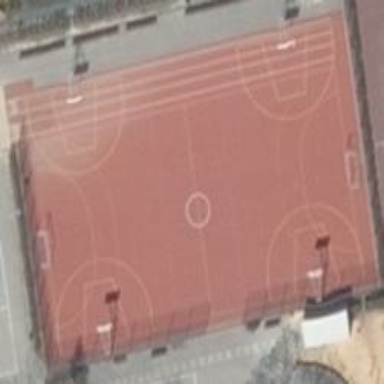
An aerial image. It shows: Multi-sport pitch with tartan surface for leisure activities.